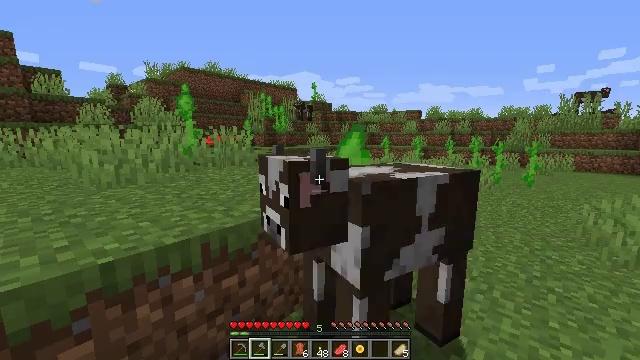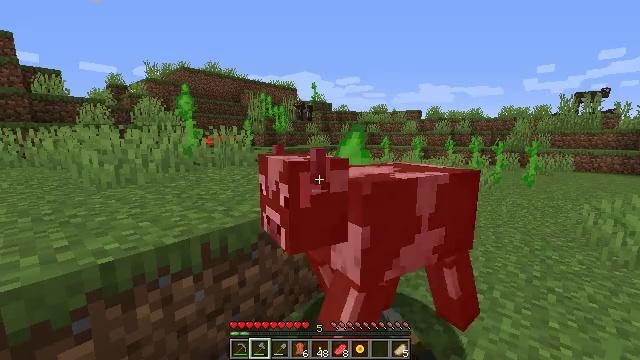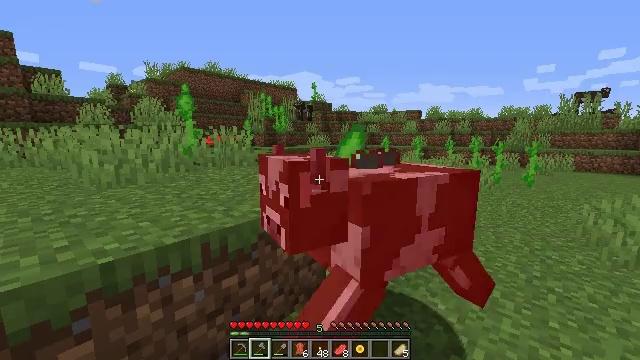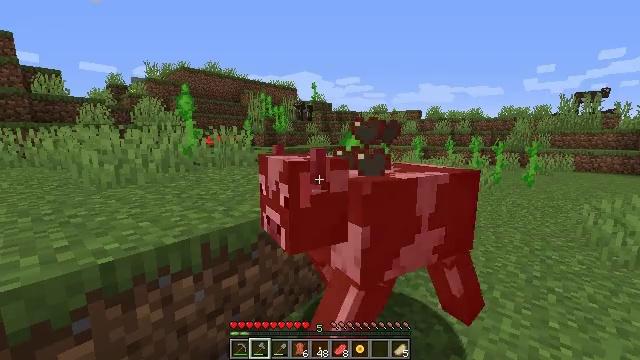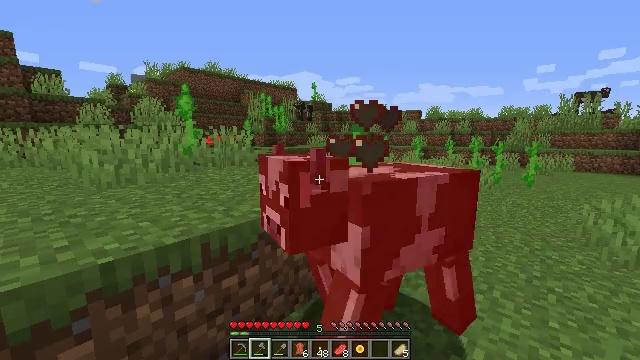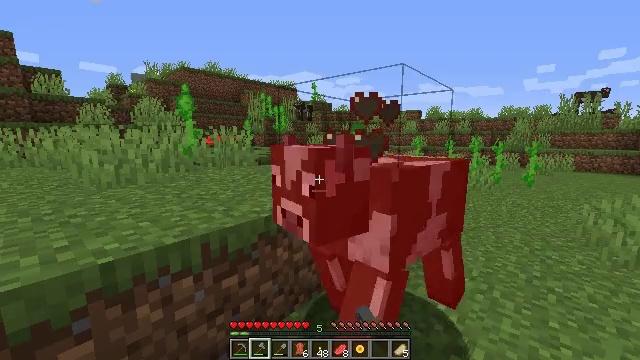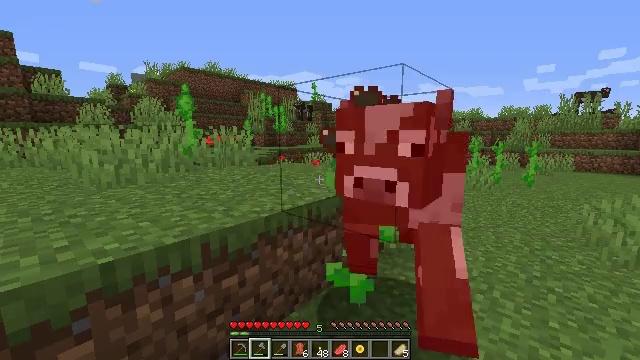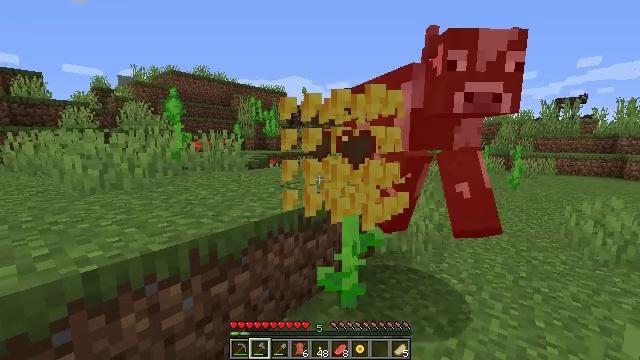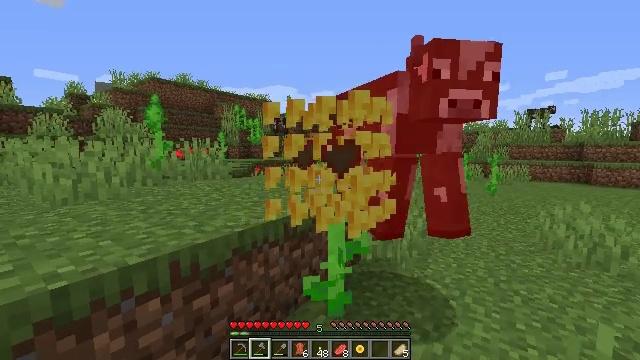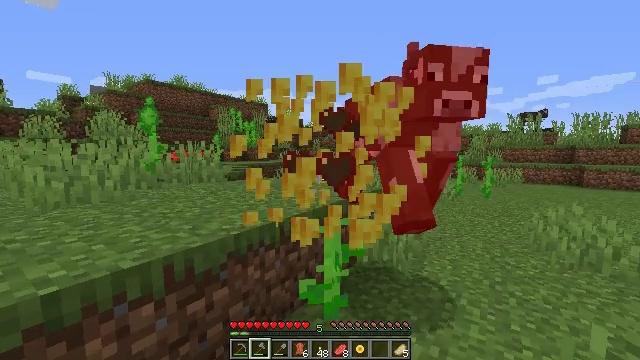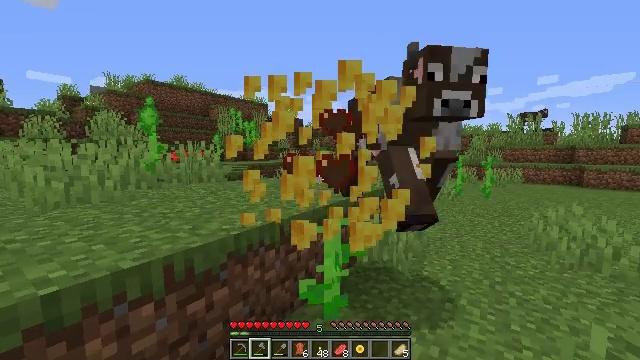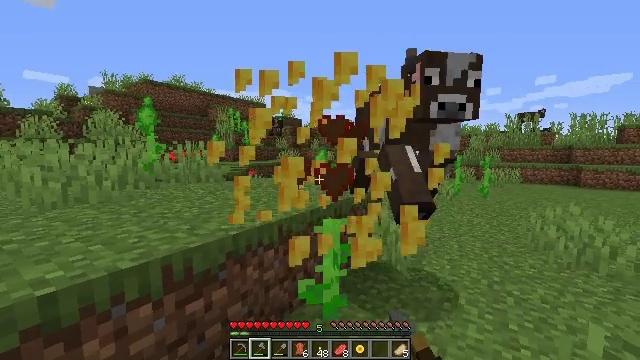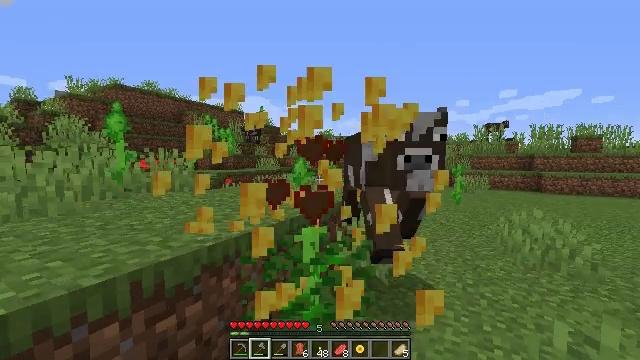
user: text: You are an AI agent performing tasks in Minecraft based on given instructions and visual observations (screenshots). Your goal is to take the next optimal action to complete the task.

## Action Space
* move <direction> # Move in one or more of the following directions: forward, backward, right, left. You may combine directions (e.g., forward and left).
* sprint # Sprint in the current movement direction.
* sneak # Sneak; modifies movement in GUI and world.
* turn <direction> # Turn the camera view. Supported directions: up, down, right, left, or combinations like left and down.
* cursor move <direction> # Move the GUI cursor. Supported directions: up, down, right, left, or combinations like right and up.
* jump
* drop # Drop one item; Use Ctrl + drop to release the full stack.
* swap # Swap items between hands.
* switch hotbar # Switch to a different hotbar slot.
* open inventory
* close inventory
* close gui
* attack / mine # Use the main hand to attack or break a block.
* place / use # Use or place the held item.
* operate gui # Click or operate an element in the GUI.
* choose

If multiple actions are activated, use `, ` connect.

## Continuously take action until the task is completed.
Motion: motion action
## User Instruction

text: Break the sunflower to collect it.
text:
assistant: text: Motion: attack / mine
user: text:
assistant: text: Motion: attack / mine
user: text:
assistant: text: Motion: no_op
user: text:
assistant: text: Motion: attack / mine
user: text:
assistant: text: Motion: attack / mine
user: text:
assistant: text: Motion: no_op
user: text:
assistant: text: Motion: turn right, attack / mine
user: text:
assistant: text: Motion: turn right and up, attack / mine
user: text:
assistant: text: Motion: no_op
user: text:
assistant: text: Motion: attack / mine
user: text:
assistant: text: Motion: attack / mine
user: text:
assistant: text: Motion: turn right and up, attack / mine
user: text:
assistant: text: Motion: no_op